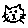
Label: cat